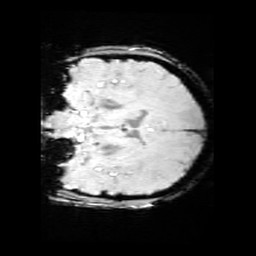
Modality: SWI
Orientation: coronal
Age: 12
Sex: female
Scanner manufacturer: siemens
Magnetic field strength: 3 T
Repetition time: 0.027 s
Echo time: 0.02 s